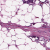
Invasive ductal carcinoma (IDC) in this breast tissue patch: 1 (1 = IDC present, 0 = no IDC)